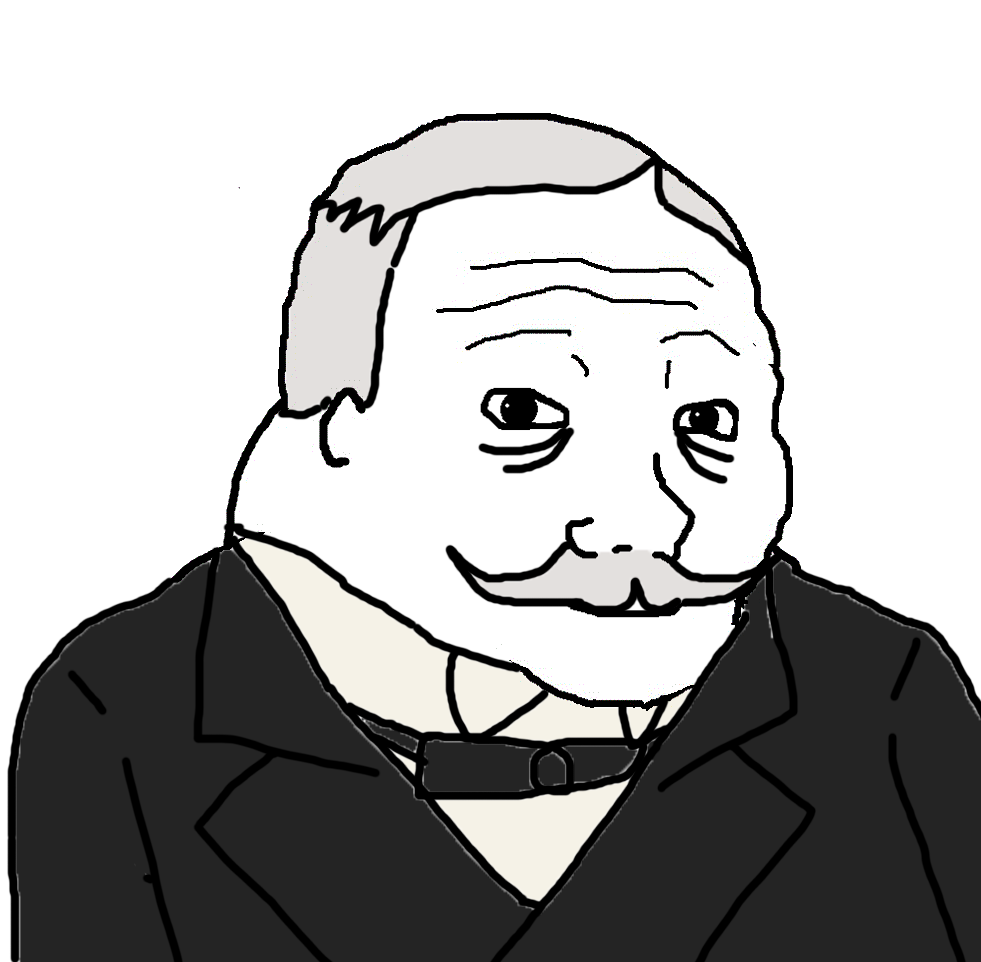
Label: 5_Blobjak